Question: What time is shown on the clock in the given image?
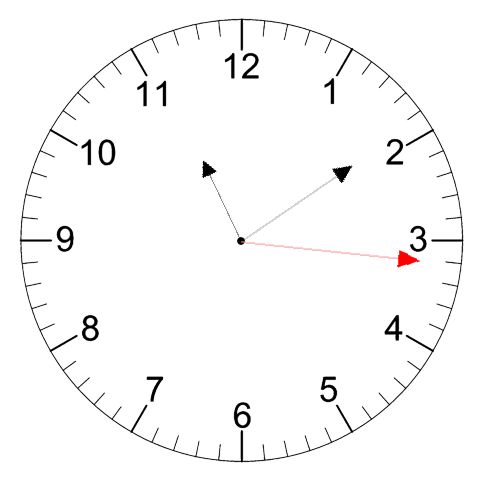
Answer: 11:09:16